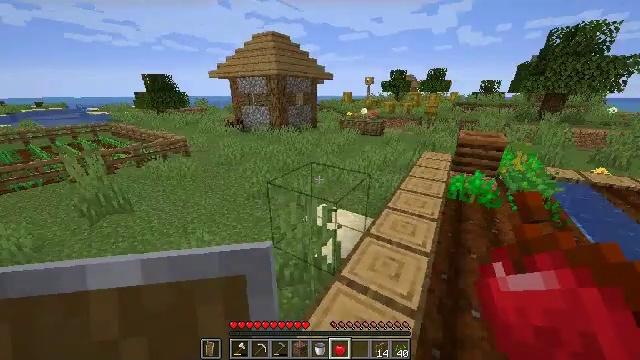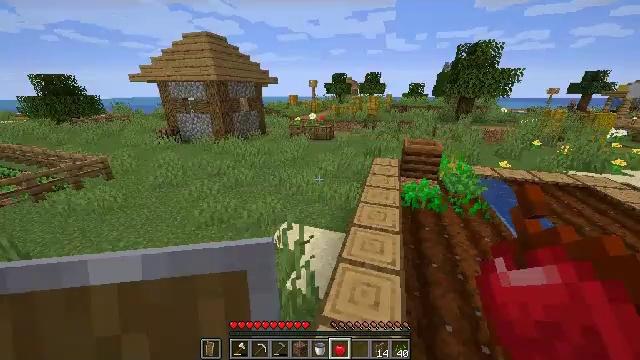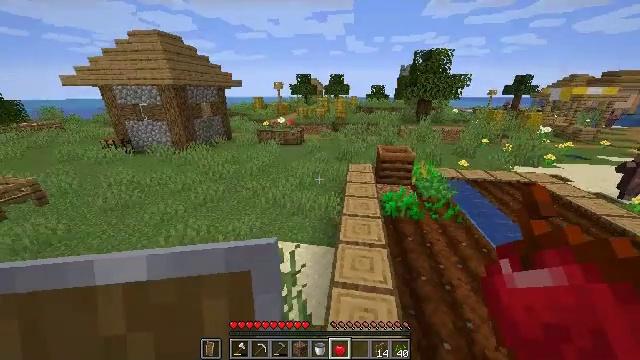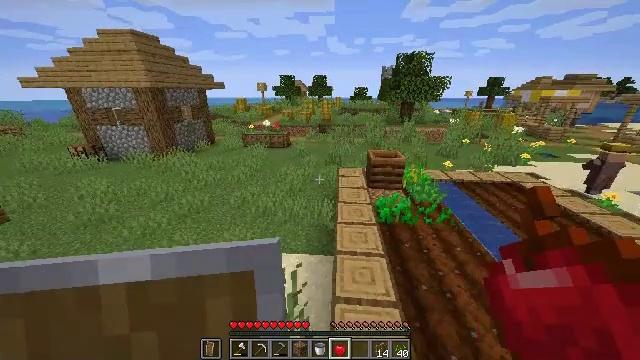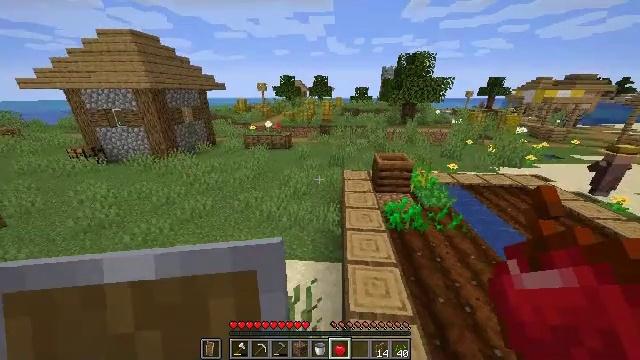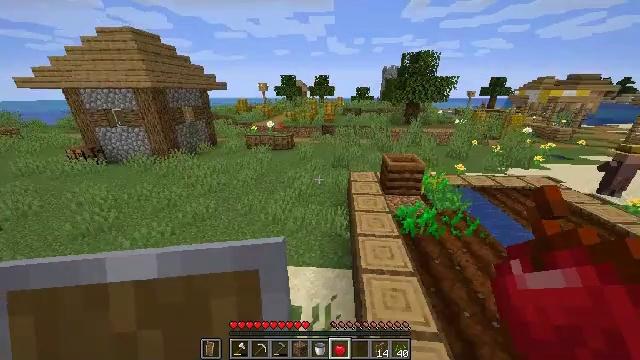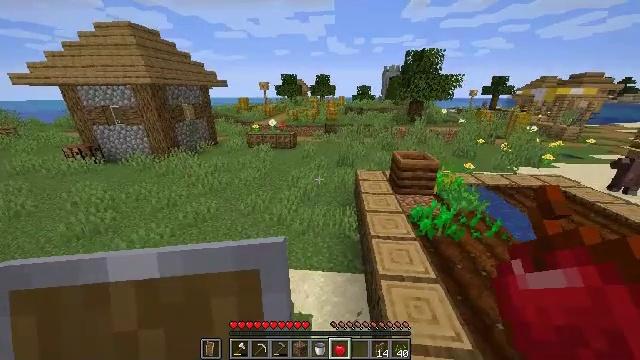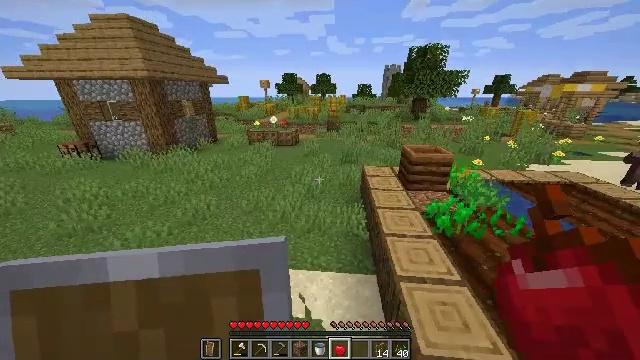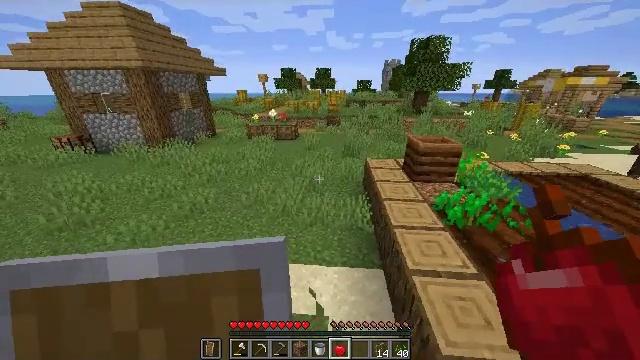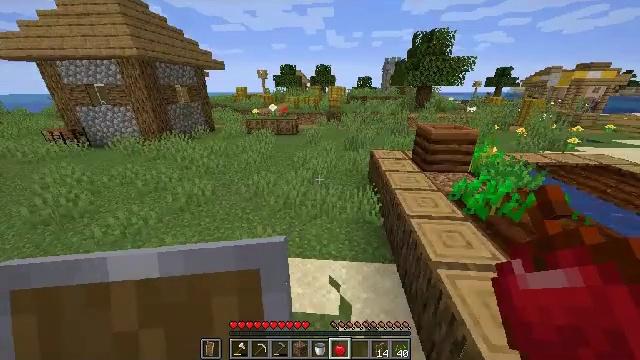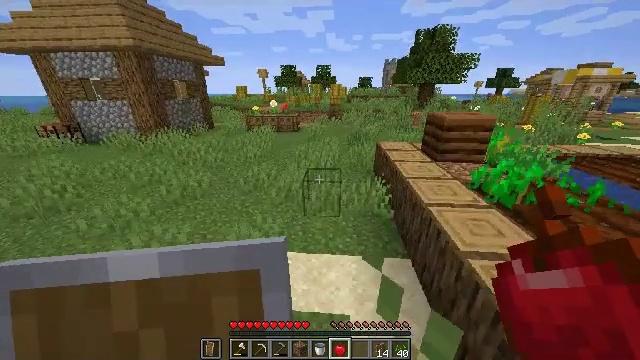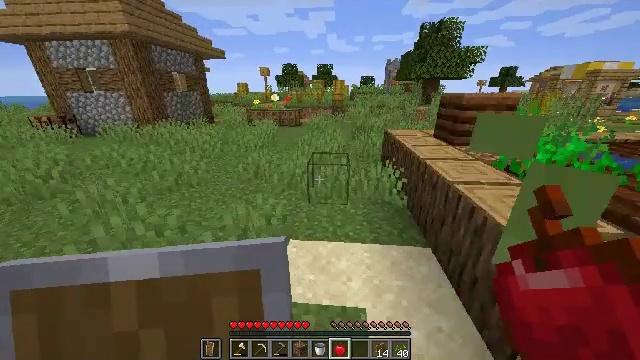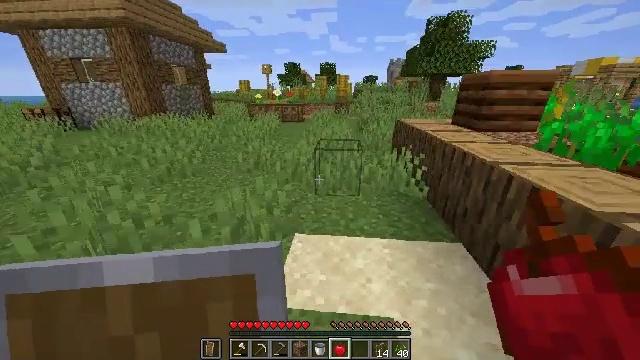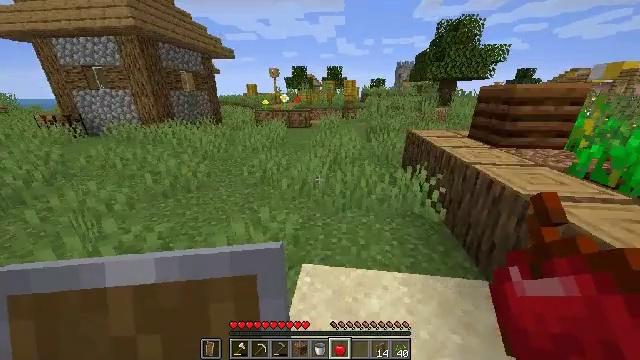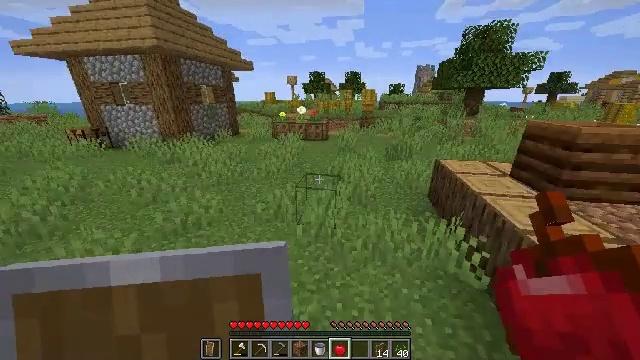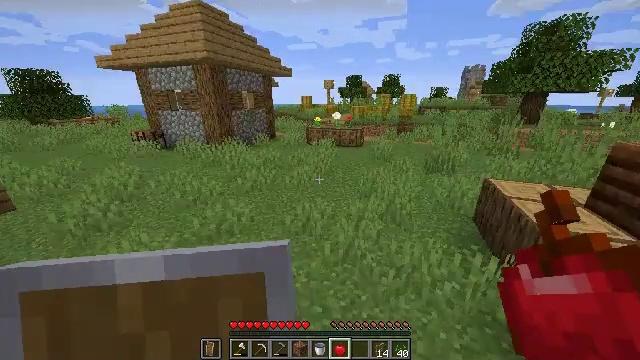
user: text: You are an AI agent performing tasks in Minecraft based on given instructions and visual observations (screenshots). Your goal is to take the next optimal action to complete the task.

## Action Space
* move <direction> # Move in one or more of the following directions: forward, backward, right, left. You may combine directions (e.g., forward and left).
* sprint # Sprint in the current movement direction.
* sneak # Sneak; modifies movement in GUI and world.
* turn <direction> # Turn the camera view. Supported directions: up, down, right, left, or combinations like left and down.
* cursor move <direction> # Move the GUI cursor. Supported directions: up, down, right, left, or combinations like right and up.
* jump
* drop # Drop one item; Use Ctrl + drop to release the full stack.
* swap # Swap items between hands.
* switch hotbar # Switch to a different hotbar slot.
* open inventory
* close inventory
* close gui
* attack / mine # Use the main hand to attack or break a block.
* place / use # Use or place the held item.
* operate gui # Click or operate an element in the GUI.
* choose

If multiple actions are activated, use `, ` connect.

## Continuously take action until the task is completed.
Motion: motion action
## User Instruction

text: Collect wheat crops.
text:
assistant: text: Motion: move forward, sprint, turn right, jump
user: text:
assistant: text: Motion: move forward, sprint, turn right, jump
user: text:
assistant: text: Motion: move forward, sprint, turn right, jump
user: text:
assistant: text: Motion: move forward, sprint, jump
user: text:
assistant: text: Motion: move forward, sprint, jump
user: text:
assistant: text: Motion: move forward, sprint, jump
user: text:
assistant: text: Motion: move forward, sprint, jump
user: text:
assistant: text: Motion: move forward, sprint, jump
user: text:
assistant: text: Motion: move forward, sprint, jump
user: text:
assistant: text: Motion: move forward, sprint, jump
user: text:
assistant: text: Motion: move forward, sprint, jump
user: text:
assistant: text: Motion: move forward, sprint, jump
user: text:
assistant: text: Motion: move forward, sprint, turn left, jump
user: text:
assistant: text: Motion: move forward, sprint, turn left, jump
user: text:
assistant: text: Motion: move forward, sprint, turn left, jump
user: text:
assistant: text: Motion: move forward, sprint, turn left, jump
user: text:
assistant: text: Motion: move forward, sprint, turn left, jump
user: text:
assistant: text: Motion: move forward, sprint, turn left, jump
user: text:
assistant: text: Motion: move forward, sprint, jump
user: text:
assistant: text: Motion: move forward, sprint, jump
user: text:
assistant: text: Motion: move forward, sprint, jump
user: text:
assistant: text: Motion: move forward, sprint, jump
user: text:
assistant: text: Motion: move forward, sprint, turn right and down, jump
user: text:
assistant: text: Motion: move forward, sprint, turn right and down, jump
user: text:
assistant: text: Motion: move forward, sprint, turn right, jump
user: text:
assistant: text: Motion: move forward, sprint, turn right, jump
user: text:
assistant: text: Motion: move forward, sprint, turn right, jump
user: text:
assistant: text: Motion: move forward, sprint, turn right, jump
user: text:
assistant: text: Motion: move forward and move right, sprint, jump
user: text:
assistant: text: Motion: move forward and move right, sprint, turn right, jump